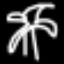
Label: palm tree